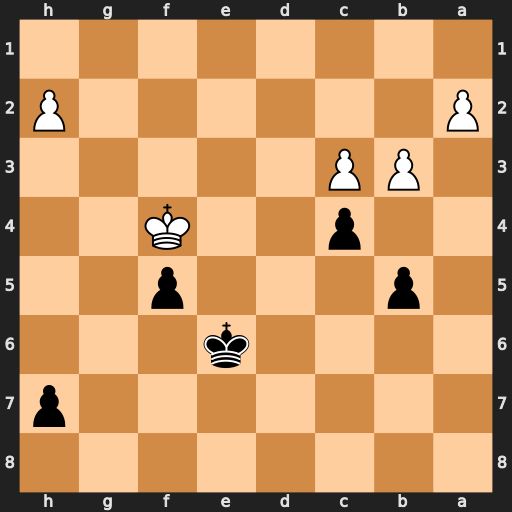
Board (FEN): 8/7p/4k3/1p3p2/2p2K2/1PP5/P6P/8
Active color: b
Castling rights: -
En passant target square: -
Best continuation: b4 cxb4 c3 Ke3 f4+ Kd3 f3 Kxc3 f2